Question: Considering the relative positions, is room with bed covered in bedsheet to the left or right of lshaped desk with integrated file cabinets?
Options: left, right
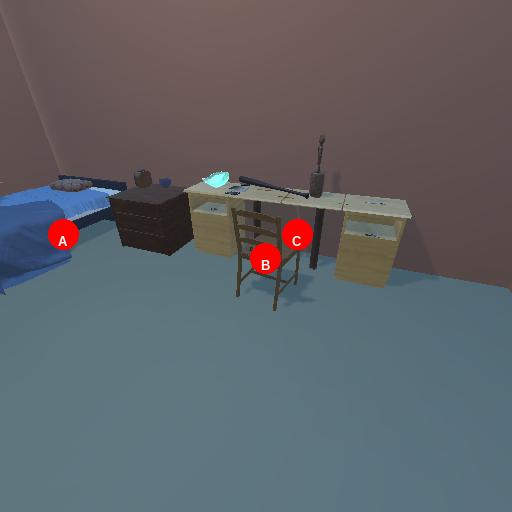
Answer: left